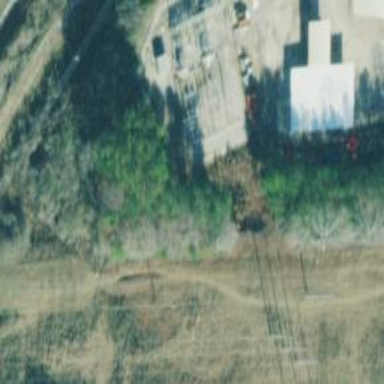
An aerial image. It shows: Distribution level power substation surrounded by fence.